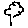
Label: tree